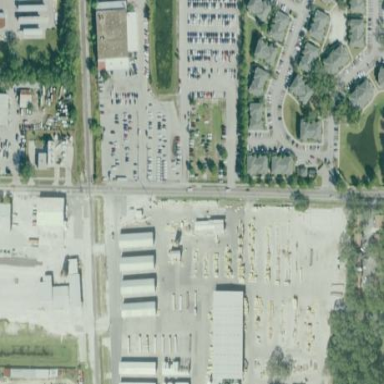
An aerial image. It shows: Lumber yard in industrial area.